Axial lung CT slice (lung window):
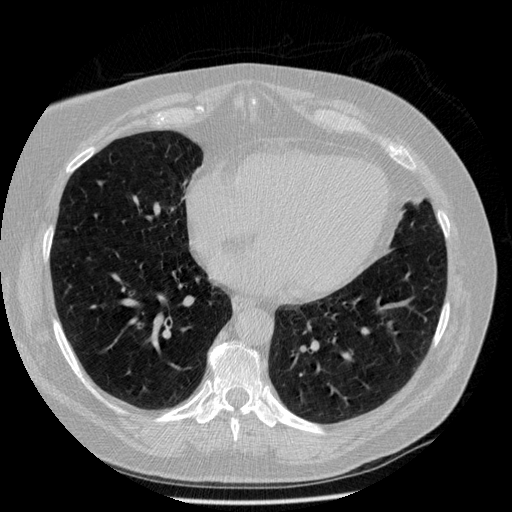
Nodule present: no